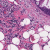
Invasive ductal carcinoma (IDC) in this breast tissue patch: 0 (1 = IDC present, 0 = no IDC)